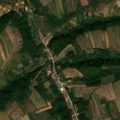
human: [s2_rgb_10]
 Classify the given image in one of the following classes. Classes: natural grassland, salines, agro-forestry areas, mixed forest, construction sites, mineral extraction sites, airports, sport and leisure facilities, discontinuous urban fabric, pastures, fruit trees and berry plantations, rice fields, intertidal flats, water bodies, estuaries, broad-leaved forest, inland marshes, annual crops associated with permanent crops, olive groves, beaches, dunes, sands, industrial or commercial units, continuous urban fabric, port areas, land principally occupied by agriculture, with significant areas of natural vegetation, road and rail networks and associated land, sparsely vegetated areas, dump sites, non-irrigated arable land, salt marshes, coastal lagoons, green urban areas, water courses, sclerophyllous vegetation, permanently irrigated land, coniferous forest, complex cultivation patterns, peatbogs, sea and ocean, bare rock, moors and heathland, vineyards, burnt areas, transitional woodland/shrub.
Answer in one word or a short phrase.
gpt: discontinuous urban fabric, non-irrigated arable land, complex cultivation patterns, land principally occupied by agriculture, with significant areas of natural vegetation, broad-leaved forest